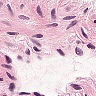
Metastatic tissue present: no